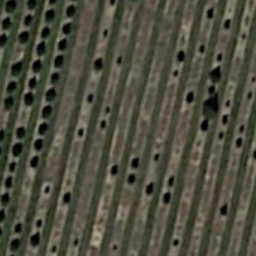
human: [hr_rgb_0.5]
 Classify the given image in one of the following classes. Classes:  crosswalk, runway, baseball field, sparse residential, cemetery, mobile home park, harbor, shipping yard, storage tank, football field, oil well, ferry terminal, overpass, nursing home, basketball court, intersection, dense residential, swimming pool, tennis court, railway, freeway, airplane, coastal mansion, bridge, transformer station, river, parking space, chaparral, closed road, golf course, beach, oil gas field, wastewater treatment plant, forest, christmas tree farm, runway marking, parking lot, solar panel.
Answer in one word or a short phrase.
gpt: christmas tree farm